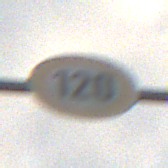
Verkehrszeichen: Geschwindigkeit120
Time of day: MorningAfternoon
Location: Outdoor (Suburban)
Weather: Overcast
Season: NotSpecified
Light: Natural